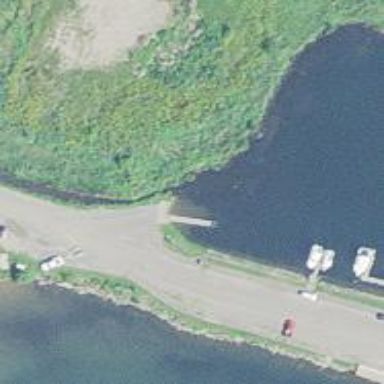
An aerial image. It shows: Slipway on leisure land.